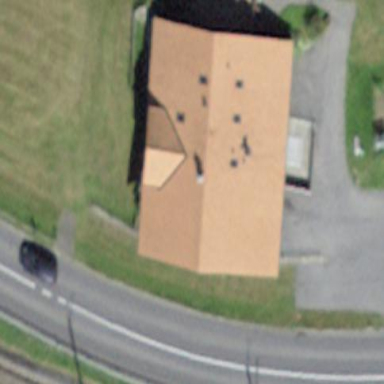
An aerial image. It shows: Residential building.